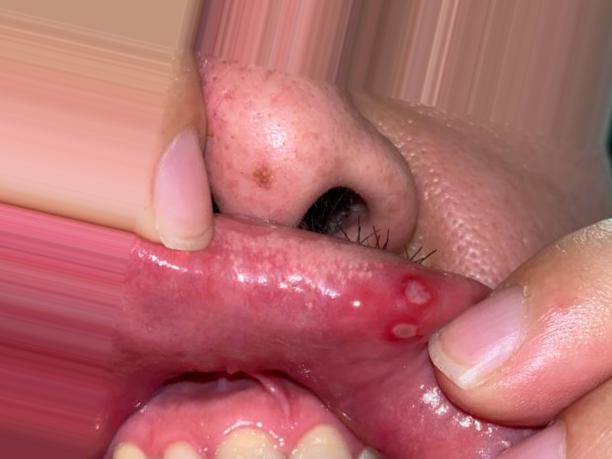
Condition: Mouth Ulcer